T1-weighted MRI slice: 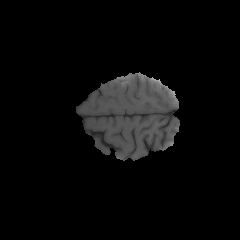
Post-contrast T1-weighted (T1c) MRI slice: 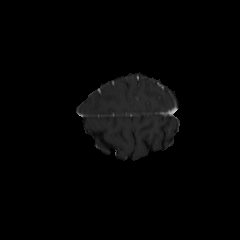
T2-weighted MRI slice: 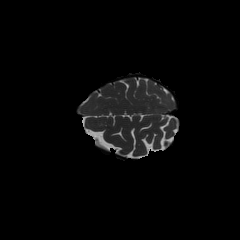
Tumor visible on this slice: no